Question: I am trying to "connect two forms with mysql" I can't explain it very well.

I want to show users first and last name in other form when I click on him ( Click on his ID or ID Odrz or first name or last name.)
How can I do that with MySQL? I am beginner in delphi and MySQL.
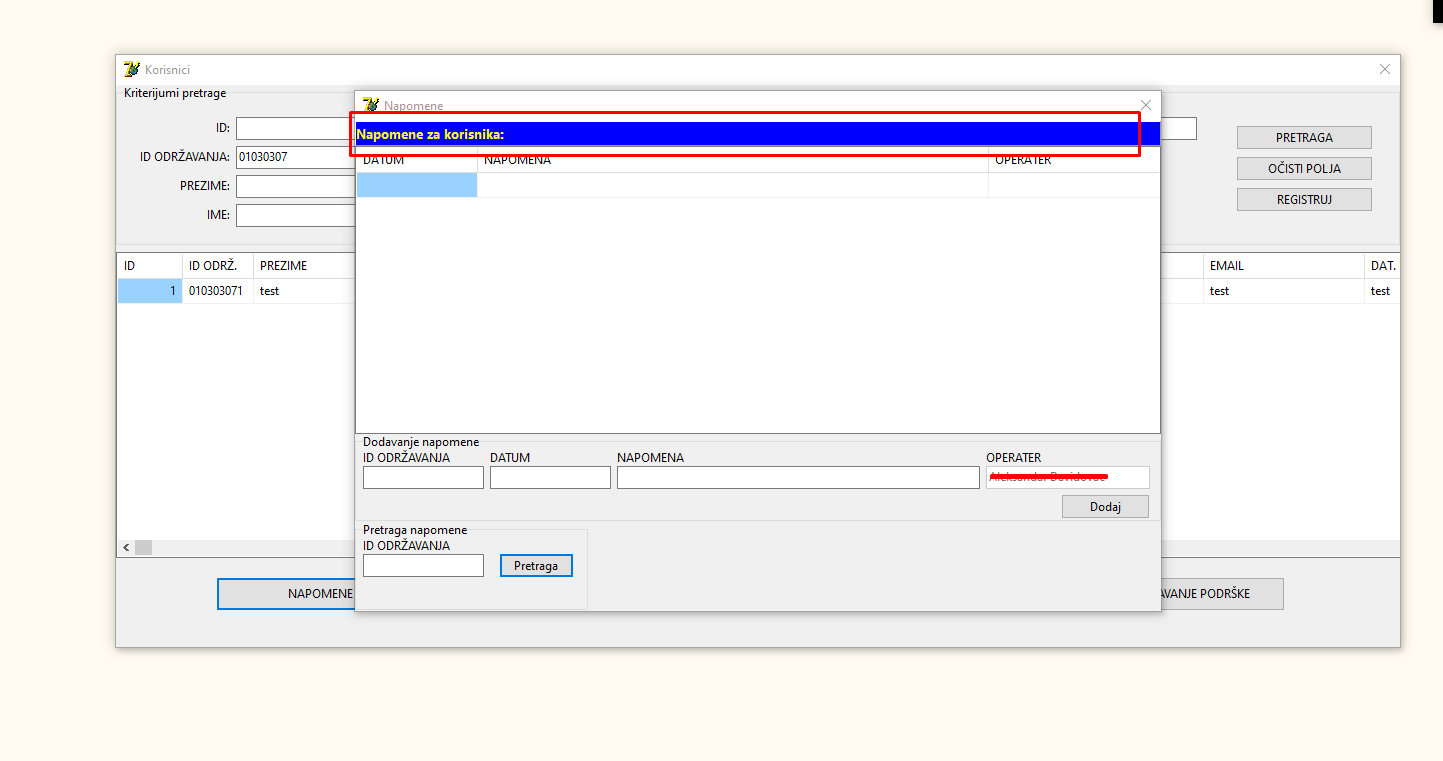
Answer: This is purely related to Delphi and not the DBMS (MySQL or others). What you are trying to achieve is showing data from your main form's dataset on a second form for details (shown as modal).
You need to be more specific about your implementation :
- - -
---
Here are the possible steps for your case :
Suppose your dataset control is named ''Dataset'', your main form is ''Form1'', and the detail form is ''Form2''.
If your dataset is on your main form, to avoid circular dependency you have to declare :
- -
If your dataset is on an independent "DataModule", then you have to declare :
- -
Go to the DBGrid "OnCellClick" event (since you only want to click on the cell), write a code to check the column's FieldName if it is ''Id'' or ''Last Name'' or whatever you want, then show the detail form (ShowModal)
'''
procedure TForm1.DBGrid1CellClick(Column: TColumn);
begin
//Add whatever fields you want
If (Column.FieldName = 'Id') or (Column.FieldName = 'Last Name') then
Form2.ShowModal;
end;
'''
In the detail form, there are two possible Implementations :
- -
'''
procedure TForm2.FormShow(Sender: TObject);
begin
Label1.Caption := Format('Details of %s %s - Id : %u', [Form1.Dataset.FirstNameField.AsString, Form1.Dataset.LastNameField.AsString, Form1.Dataset.IdField.AsInteger]);
end;
'''
Or like this :
'''
procedure TForm2.FormShow(Sender: TObject);
var
FirstName, LastName: string;
Id: Integer;
begin
FirstName := Form1.Dataset.FirstNameField.AsString;
LastName := Form1.Dataset.LastNameField.AsString;
Id := Form1.Dataset.IdField.AsInteger;
end;
'''
There is a known issue, the second form ''OnShow" event is fired only on the first call to ''ShowModal'' after form creation, and not in subsequent calls.
As a workaround, you have to either release or hide the detail form when you close it.
You can do this through the detail form ''OnClose'' event, by setting a value for the close action (''caFree'' or ''caHide'').
'''
procedure TForm2.FormClose(Sender: TObject; var Action: TCloseAction);
begin
Action := caHide;
end;
'''
If you want to update the current record from the detail form, you have to put a control (like a button) for validation in the detail form with an "OnClick" event handler that will commit the changes to the dataset and close the detail form.
There is also the form's ''ModalResult'' property that, when assigned a non-zero value, will close the modal form and return that value to the function ''ShowModal'' called in the main form :
- -
If you call the Close method in a modal form, then "ModalResult" is automatically set to "mrCancel".
Here is an example for updating the record without need for ''ModalResult''property (if your dataset is on a DataModule, then replace "Form1" with the name of the DataModule) :
'''
procedure TForm2.BtnSaveClick(Sender: TObject);
begin
try
Form1.Dataset.Edit;
try
Form1.Dataset.FirstNameField.AsString := EditFirstName.Caption;
Form1.Dataset.LastNameField.AsString := EditLastName.Caption;
Form1.Dataset.Post;
except
Form1.Dataset.Cancel;
end;
finally
Close;
end;
end;
'''